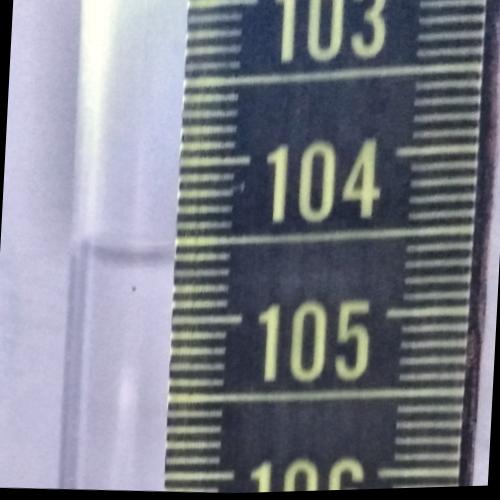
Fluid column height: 104.6 cm